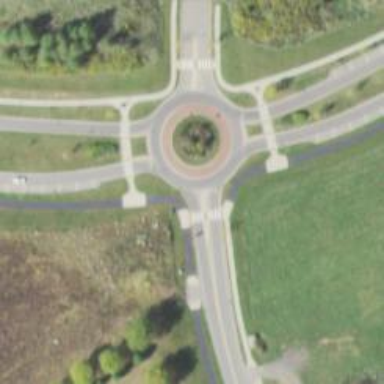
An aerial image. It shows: Tertiary road with asphalt surface leading to roundabout junction.